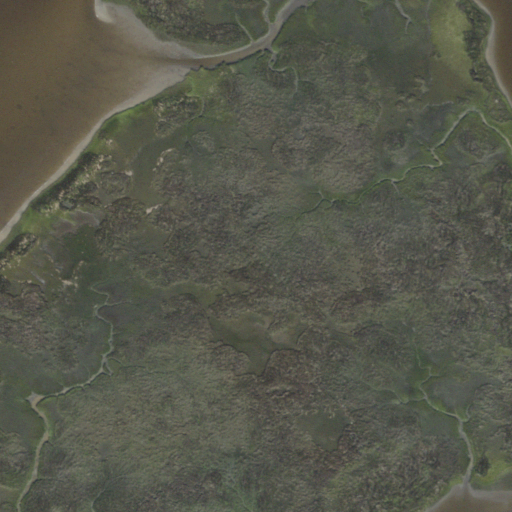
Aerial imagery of island in Florida named New Castle Island containing herbaceous wetlands and open water